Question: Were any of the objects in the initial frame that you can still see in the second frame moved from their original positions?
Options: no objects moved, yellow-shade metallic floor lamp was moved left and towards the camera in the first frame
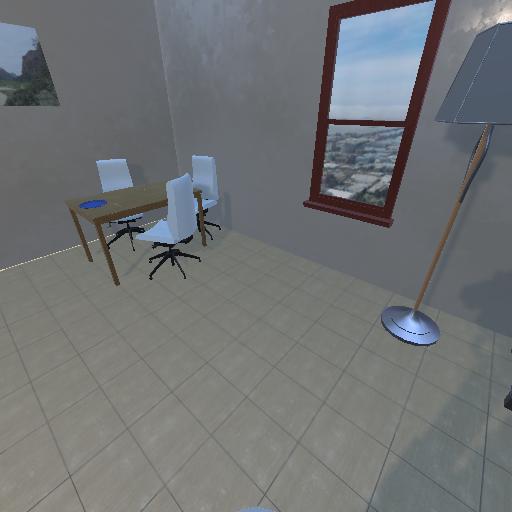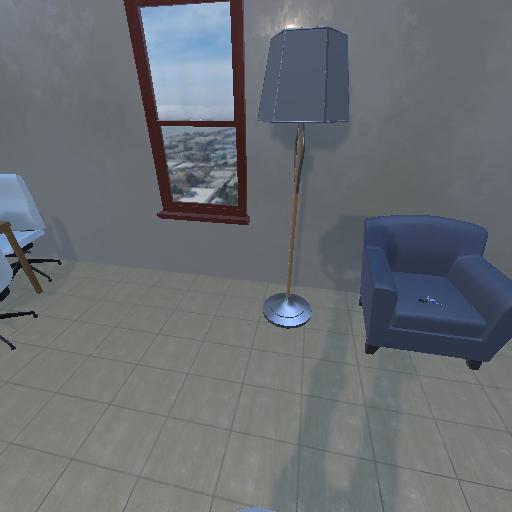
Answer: no objects moved